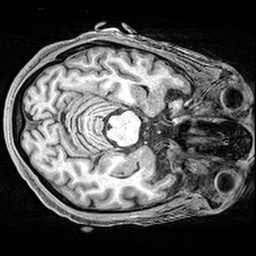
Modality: T1w
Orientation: axial
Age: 66
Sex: male
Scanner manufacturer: siemens
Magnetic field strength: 3 T
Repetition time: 2.4 s
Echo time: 0.0022 s